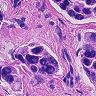
Metastatic tissue present: yes